Question: I have a three.js canvas generated from liquidfun.js.
.
For some reason, the canvas is not transparent. Is there a way to selectively make a color in the canvas fully transparent(in this case, the whitish background),after having painted the whole canvas? I tried setting 'context.clearColor(0, 0, 0, 0)' but it didn't make any difference.
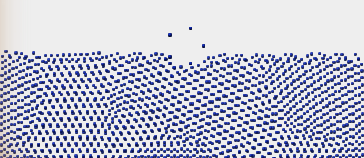
Answer: you probably need to post some code.
If you're using the same code from the liquidfun website it's not using WebGL directly it's using three.js so you'd need to set the color by finding the three.js renderer and calling <URL>. You'd also need to initialize three.js with an alpha channel when you create your rendered
'''
var renderer = new THREE.WebGLRenderer({alpha: true});
'''
Example:
'''
// shouldnt be a global :(
var particleColors = [
new b2ParticleColor(0xff, 0x00, 0x00, 0xff), // red
new b2ParticleColor(0x00, 0xff, 0x00, 0xff), // green
new b2ParticleColor(0x00, 0x00, 0xff, 0xff), // blue
new b2ParticleColor(0xff, 0x8c, 0x00, 0xff), // orange
new b2ParticleColor(0x00, 0xce, 0xd1, 0xff), // turquoise
new b2ParticleColor(0xff, 0x00, 0xff, 0xff), // magenta
new b2ParticleColor(0xff, 0xd7, 0x00, 0xff), // gold
new b2ParticleColor(0x00, 0xff, 0xff, 0xff) // cyan
];
var container;
var world = null;
var threeRenderer;
var renderer;
var camera;
var scene;
var objects = [];
var timeStep = 1.0 / 60.0;
var velocityIterations = 8;
var positionIterations = 3;
var test = {};
var projector = new THREE.Projector();
var planeZ = new THREE.Plane(new THREE.Vector3(0, 0, 1), 0);
var g_groundBody = null;
var windowWidth = window.innerWidth;
var windowHeight = window.innerHeight;
function printErrorMsg(msg) {
var domElement = document.createElement('div');
domElement.style.textAlign = 'center';
domElement.innerHTML = msg;
document.body.appendChild(domElement);
}
function initTestbed() {
camera = new THREE.PerspectiveCamera(70
, windowWidth / windowHeight
, 1, 1000);
try {
threeRenderer = new THREE.WebGLRenderer({alpha: true});
} catch( error ) {
printErrorMsg('<p>Sorry, your browser does not support WebGL.</p>'
+ '<p>This testbed application uses WebGL to quickly draw'
+ ' LiquidFun particles.</p>'
+ '<p>LiquidFun can be used without WebGL, but unfortunately'
+ ' this testbed cannot.</p>'
+ '<p>Have a great day!</p>');
return;
}
threeRenderer.setClearColor(0, 0);
threeRenderer.setSize(windowWidth, windowHeight);
camera.position.x = 0;
camera.position.y = 0;
camera.position.z = 100;
scene = new THREE.Scene();
camera.lookAt(scene.position);
document.body.appendChild( this.threeRenderer.domElement);
this.mouseJoint = null;
// hack
renderer = new Renderer();
var gravity = new b2Vec2(0, -10);
world = new b2World(gravity);
Testbed();
}
function testSwitch(testName) {
ResetWorld();
world.SetGravity(new b2Vec2(0, -10));
var bd = new b2BodyDef;
g_groundBody = world.CreateBody(bd);
test = new window[testName];
}
function Testbed(obj) {
// Init world
//GenerateOffsets();
//Init
var that = this;
document.addEventListener('keypress', function(event) {
if (test.Keyboard !== undefined) {
test.Keyboard(String.fromCharCode(event.which) );
}
});
document.addEventListener('keyup', function(event) {
if (test.KeyboardUp !== undefined) {
test.KeyboardUp(String.fromCharCode(event.which) );
}
});
document.addEventListener('mousedown', function(event) {
var p = getMouseCoords(event);
var aabb = new b2AABB;
var d = new b2Vec2;
d.Set(0.01, 0.01);
b2Vec2.Sub(aabb.lowerBound, p, d);
b2Vec2.Add(aabb.upperBound, p, d);
var queryCallback = new QueryCallback(p);
world.QueryAABB(queryCallback, aabb);
if (queryCallback.fixture) {
var body = queryCallback.fixture.body;
var md = new b2MouseJointDef;
md.bodyA = g_groundBody;
md.bodyB = body;
md.target = p;
md.maxForce = 1000 * body.GetMass();
that.mouseJoint = world.CreateJoint(md);
body.SetAwake(true);
}
if (test.MouseDown !== undefined) {
test.MouseDown(p);
}
});
document.addEventListener('mousemove', function(event) {
var p = getMouseCoords(event);
if (that.mouseJoint) {
that.mouseJoint.SetTarget(p);
}
if (test.MouseMove !== undefined) {
test.MouseMove(p);
}
});
document.addEventListener('mouseup', function(event) {
if (that.mouseJoint) {
world.DestroyJoint(that.mouseJoint);
that.mouseJoint = null;
}
if (test.MouseUp !== undefined) {
test.MouseUp(getMouseCoords(event));
}
});
window.addEventListener( 'resize', onWindowResize, false );
testSwitch("TestWaveMachine");
render();
}
var render = function() {
// bring objects into world
renderer.currentVertex = 0;
if (test.Step !== undefined) {
test.Step();
} else {
Step();
}
renderer.draw();
threeRenderer.render(scene, camera);
requestAnimationFrame(render);
};
var ResetWorld = function() {
if (world !== null) {
while (world.joints.length > 0) {
world.DestroyJoint(world.joints[0]);
}
while (world.bodies.length > 0) {
world.DestroyBody(world.bodies[0]);
}
while (world.particleSystems.length > 0) {
world.DestroyParticleSystem(world.particleSystems[0]);
}
}
camera.position.x = 0;
camera.position.y = 0;
camera.position.z = 100;
};
var Step = function() {
world.Step(timeStep, velocityIterations, positionIterations);
};
/**@constructor*/
function QueryCallback(point) {
this.point = point;
this.fixture = null;
}
/**@return bool*/
QueryCallback.prototype.ReportFixture = function(fixture) {
var body = fixture.body;
if (body.GetType() === b2_dynamicBody) {
var inside = fixture.TestPoint(this.point);
if (inside) {
this.fixture = fixture;
return true;
}
}
return false;
};
function onWindowResize() {
camera.aspect = window.innerWidth / window.innerHeight;
camera.updateProjectionMatrix();
threeRenderer.setSize( window.innerWidth, window.innerHeight );
}
function getMouseCoords(event) {
var mouse = new THREE.Vector3();
mouse.x = (event.clientX / windowWidth) * 2 - 1;
mouse.y = -(event.clientY / windowHeight) * 2 + 1;
mouse.z = 0.5;
projector.unprojectVector(mouse, camera);
var dir = mouse.sub(camera.position).normalize();
var distance = -camera.position.z / dir.z;
var pos = camera.position.clone().add(dir.multiplyScalar(distance));
var p = new b2Vec2(pos.x, pos.y);
return p;
}
'''
'''
body {
font-family: Monospace;
background-color: #f0f0f0;
margin: 0;
overflow: hidden;
background-color: red; /* just in case image doesn't load */
background-image: url(https://i.imgur.com/v38pV.jpg);
background-size: cover;
}
'''
'''
<script src="https://google.github.io/liquidfun/testbed/liquidfun.js"></script>
<!-- testbed code !-->
<script src="https://google.github.io/liquidfun/testbed/testbed/renderer.js"></script>
<script src="https://google.github.io/liquidfun/testbed/testbed/three.js"></script>
<script src="https://google.github.io/liquidfun/testbed/testbed/testbed.js"></script>
<script src="https://google.github.io/liquidfun/testbed/testbed/utils.js"></script>
<!-- tests !-->
<script src="https://google.github.io/liquidfun/testbed/testbed/tests/testDamBreak.js"></script>
<script src="https://google.github.io/liquidfun/testbed/testbed/tests/testDrawingParticles.js"></script>
<script src="https://google.github.io/liquidfun/testbed/testbed/tests/testElasticParticles.js"></script>
<script src="https://google.github.io/liquidfun/testbed/testbed/tests/testImpulse.js"></script>
<script src="https://google.github.io/liquidfun/testbed/testbed/tests/testLiquidTimer.js"></script>
<script src="https://google.github.io/liquidfun/testbed/testbed/tests/testParticles.js"></script>
<script src="https://google.github.io/liquidfun/testbed/testbed/tests/testRigidParticles.js"></script>
<script src="https://google.github.io/liquidfun/testbed/testbed/tests/testSoup.js"></script>
<script src="https://google.github.io/liquidfun/testbed/testbed/tests/testSoupStirrer.js"></script>
<script src="https://google.github.io/liquidfun/testbed/testbed/tests/testSparky.js"></script>
<script src="https://google.github.io/liquidfun/testbed/testbed/tests/testSurfaceTension.js"></script>
<script src="https://google.github.io/liquidfun/testbed/testbed/tests/testTheoJansen.js"></script>
<script src="https://google.github.io/liquidfun/testbed/testbed/tests/testWaveMachine.js"></script>
<body onload="initTestbed()"></body>
<div style="position:absolute;float:right;z-index:1;border:1px solid #ccc;font:16px/26px Georgia, Garamond, Serif;overflow:auto;background:white">
<select id="tests" onchange="testSwitch(this.value)">
<option value="TestDamBreak">Dam Break</option>
<option value="TestDrawingParticles">Drawing Particles</option>
<option value="TestElasticParticles">Elastic Particles</option>
<option value="TestImpulse">Impulse</option>
<option value="TestLiquidTimer">Liquid Timer</option>
<option value="TestParticles">Particles</option>
<option value="TestRigidParticles">Rigid Particles</option>
<option value="TestSoup">Soup</option>
<option value="TestSoupStirrer">Soup Stirrer</option>
<option value="TestSparky">Sparky</option>
<option value="TestSurfaceTension">SurfaceTension</option>
<option value="TestTheoJansen">Theo Jansen</option>
<option value="TestWaveMachine" selected="selected">Wave Machine</option>
</select>
</div>
'''
If on the other hand you are using WebGL directly then by default a canvas has alpha and its clear color is 0,0,0,0 so if you're not seeing transparency that's something you've done on your own code or whatever library you're using to setup WebGL.
Note: There are other issues you should be aware of with <URL>